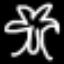
Label: palm tree